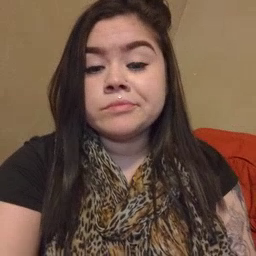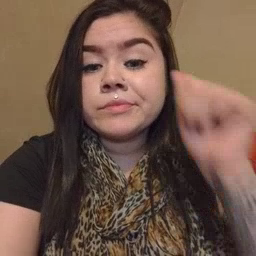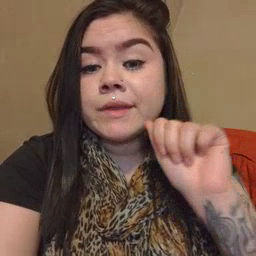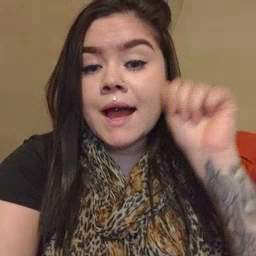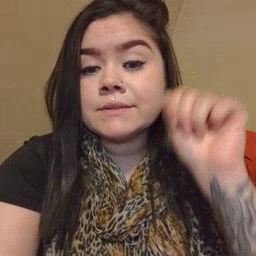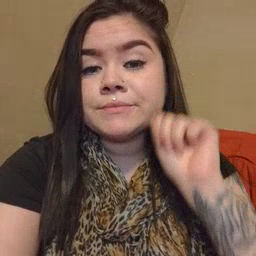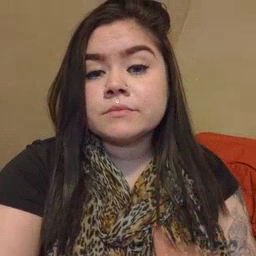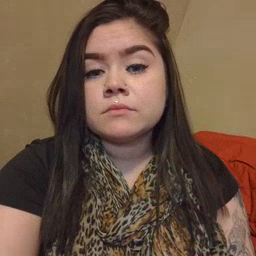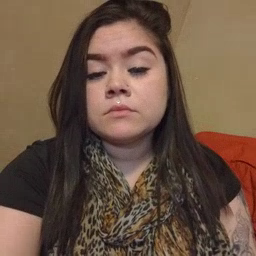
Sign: aunt